Question: For some reason my admin screen just hangs with some javascript errors. I have it installed on xampp on windows 7 ultimate 64bit. What could be causing this? Ill post a screenshot of the errors any help would be nice! p.s. This is my first time installing silverstripe ever so be nice. :)

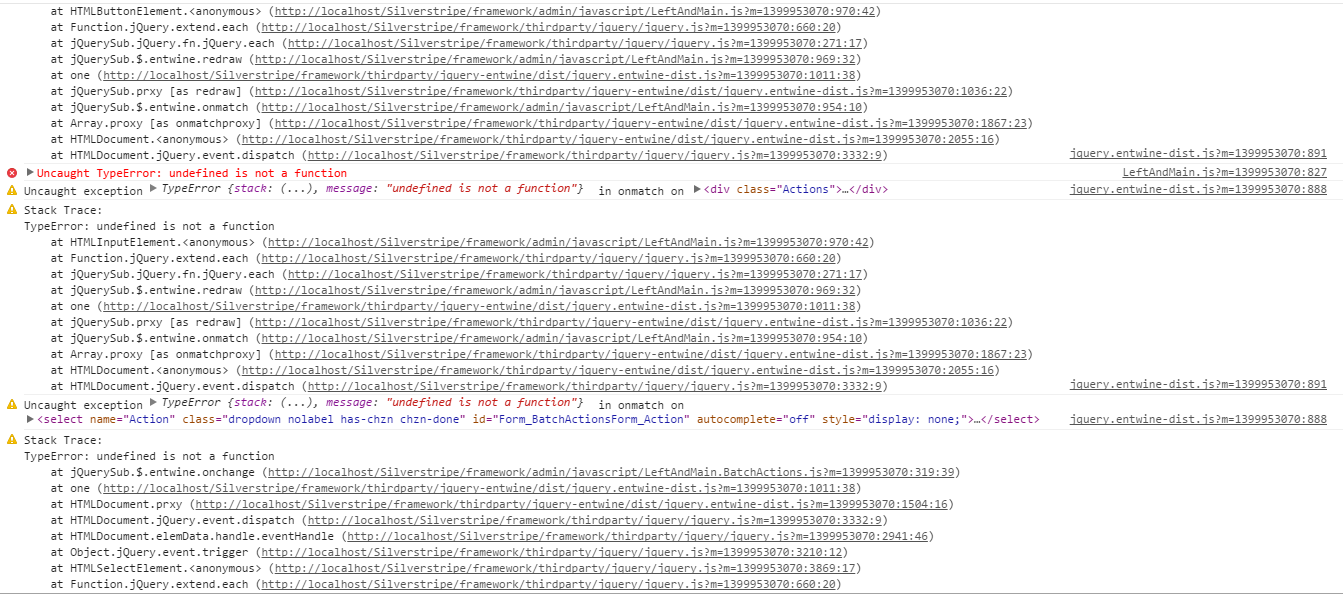
Answer: This sort of things usually occurs when combined asset files cannot be created. Make sure the web server user has write access to the 'assets/' and 'assets/_combinedfiles' folders, then go to 'your-site.com/admin/pages?flush=1'.
Alternatively, since this is a local install, run in dev mode. There are <URL> in the documentation on how to set this.